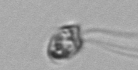
Label: flagellate_morphotype1